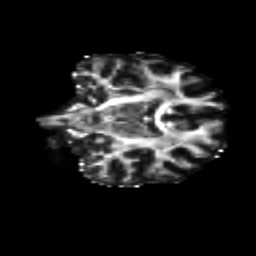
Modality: FA
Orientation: coronal
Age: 27
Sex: female
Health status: healthy
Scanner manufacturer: siemens
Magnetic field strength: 3 T
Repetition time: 8.6 s
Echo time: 0.095 s